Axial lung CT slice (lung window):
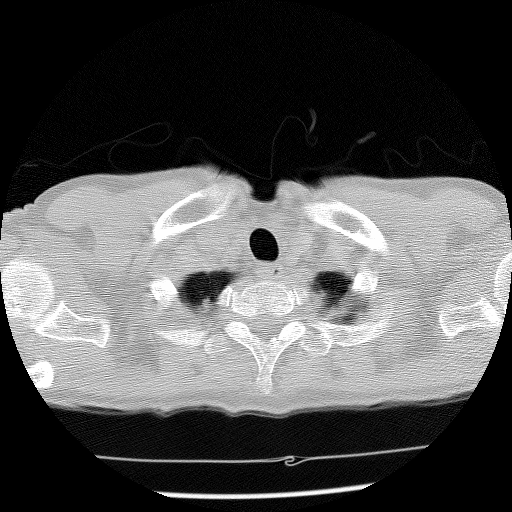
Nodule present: no